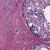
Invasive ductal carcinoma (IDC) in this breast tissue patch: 0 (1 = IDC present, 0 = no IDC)